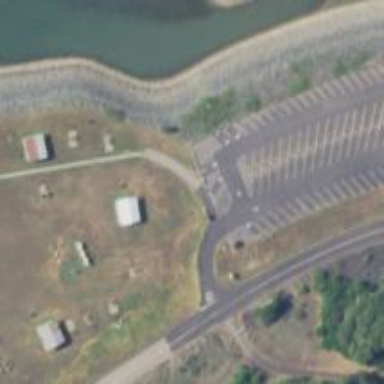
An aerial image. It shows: Parking space is available.